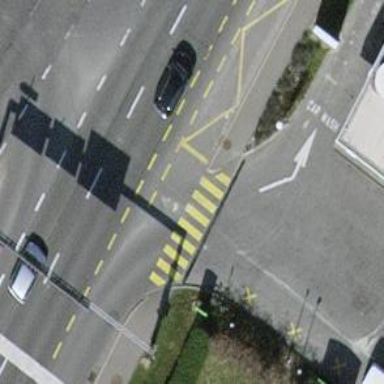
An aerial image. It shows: Marked crossing on footway.